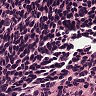
Metastatic tissue present: no